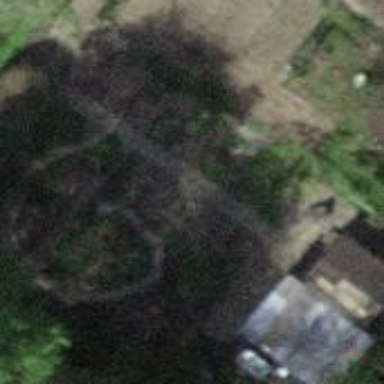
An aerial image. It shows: Allotment house.